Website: bh-photo
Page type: stored-credit-cards
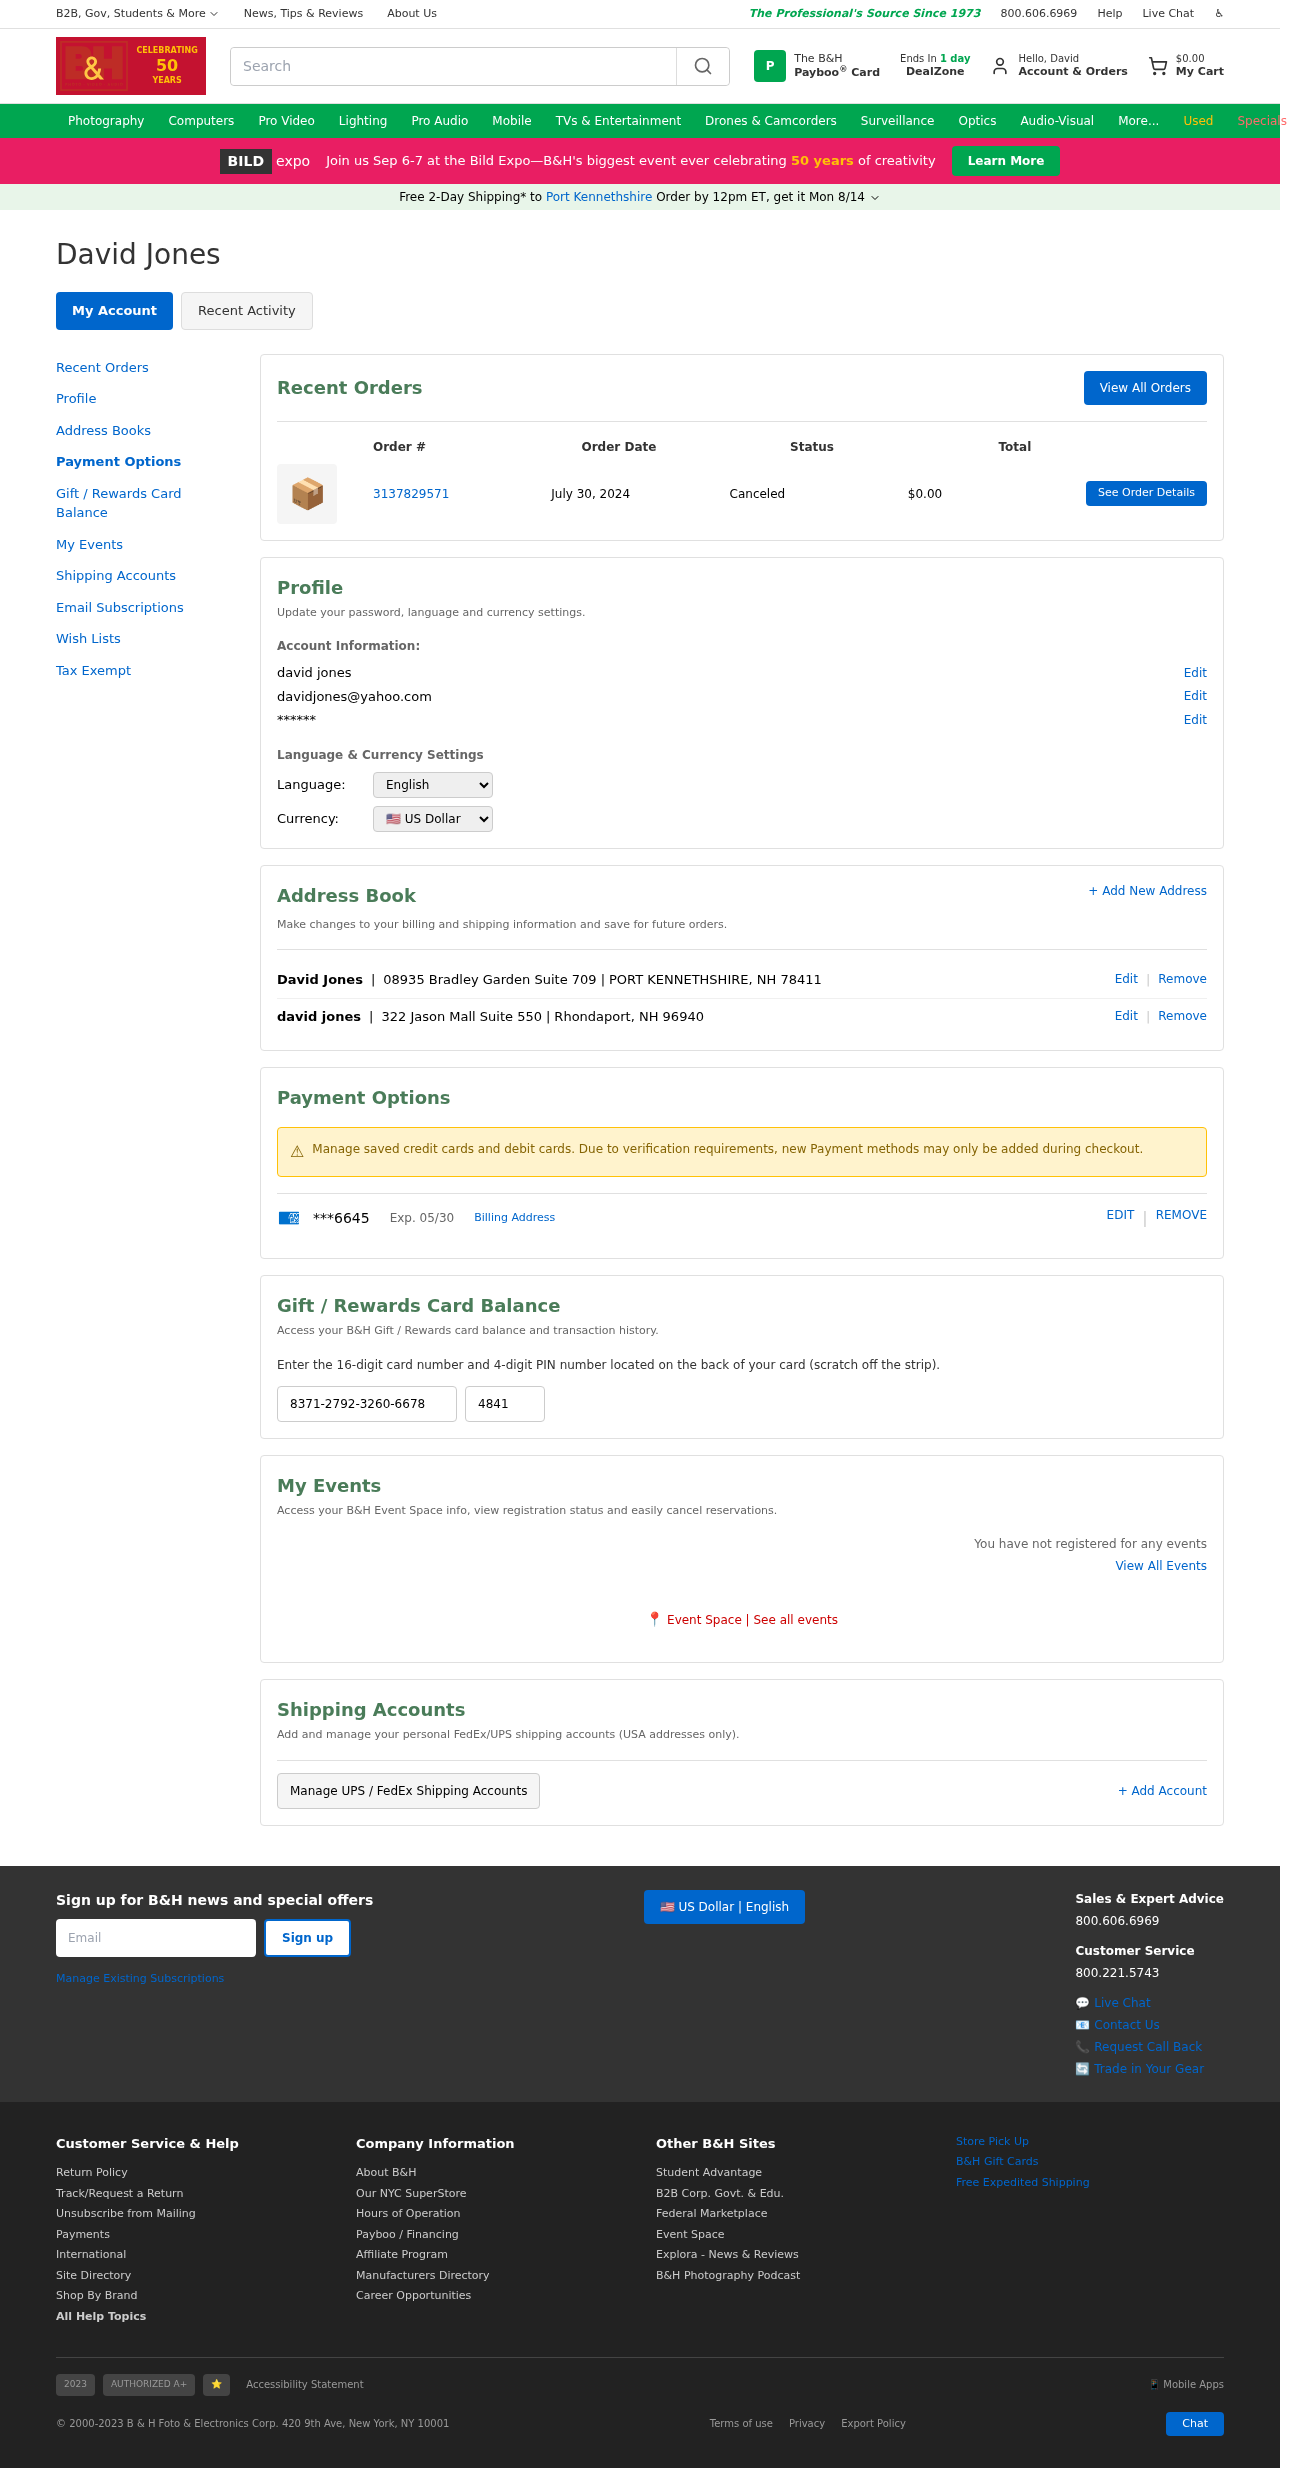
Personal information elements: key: PII_CARD_EXPIRY
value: Exp. 05/30
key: PII_CARD_LAST4
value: ***6645
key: PII_CITY
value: Port Kennethshire
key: PII_EMAIL
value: davidjones@yahoo.com
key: PII_FIRSTNAME
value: David
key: PII_FULLNAME
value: david jones
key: PII_FULLNAME
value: David Jones
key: PII_LOCATION1_CITY_STATE_ZIP
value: Rhondaport, NH 96940
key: PII_LOCATION1_STREET
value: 322 Jason Mall Suite 550
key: PII_STREET
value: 08935 Bradley Garden Suite 709
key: PII_CITY_STATE_ZIP
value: PORT KENNETHSHIRE, NH 78411
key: PII_GIFT_CODE
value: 8371-2792-3260-6678
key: PII_GIFT_PIN
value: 4841
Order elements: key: ORDER_SUBTOTAL
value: $0.00
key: ORDER_ID
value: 3137829571
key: ORDER_DATE
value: July 30, 2024
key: ORDER_TOTAL
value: $0.00
Search elements: key: HEADER_SEARCH
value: Search